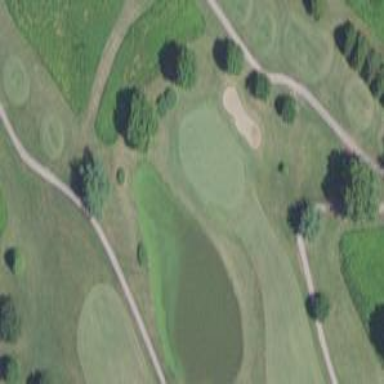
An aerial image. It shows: Water hazard on golf course. The hazard is natural water feature.